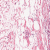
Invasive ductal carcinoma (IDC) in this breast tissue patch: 0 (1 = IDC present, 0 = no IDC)